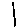
Label: line